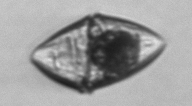
Label: Gyrodinium